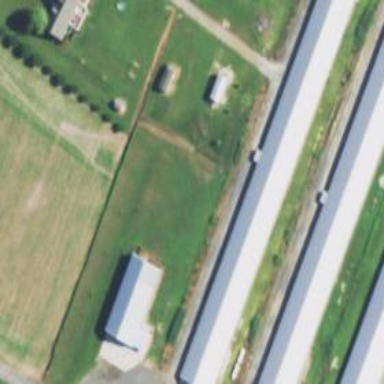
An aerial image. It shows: Farm auxiliary building.